Question: I am currently trying to persist Joda Time in Hibernate using <URL>, but I keep on getting the following error in eclipse.

(failed.org.hibernate.MappingException: Could not determine type for: org.jadira.usertype.dateandtime.jsr310.PersistentLocalDateTime, at table: MODEL_OBJECT, for columns: [org.hibernate.mapping.Column(MODIFIED_DATE_TIME)])
my xml file looks like this
'''
<?xml version="1.0" encoding="UTF-8"?>
<!DOCTYPE ibernate-mapping PUBLIC
"-//Hibernate/Hibernate Mapping DTD 3.0//EN"
"http://www.hibernate.org/dtd/hibernate-mapping-3.0.dtd">
<hibernate-mapping package="model" >
<class name="ModelObject" table="MODEL_OBJECT">
<id name="id" column="MODEL_ID" >
<generator class="native"></generator>
</id>
<property name="modifiedDateTime"
type="org.jadira.usertype.dateandtime.jsr310.PersistentLocalDateTime"
column="MODIFIED_DATE_TIME"/>
<property name="creationDateTime"
type="org.jadira.usertype.dateandtime.jsr310.PersistentLocalDateTime"
column="CREATION_DATE_TIME"/>
</class>
</hibernate-mapping>'
'''
and my java file looks like this
'''
package model;
import java.beans.PropertyChangeListener;
import java.beans.PropertyChangeSupport;
import org.joda.time.LocalDateTime;
public abstract class ModelObject {
private PropertyChangeSupport changeSupport = new PropertyChangeSupport(this);
private long id;
private LocalDateTime modifiedDateTime = new LocalDateTime ();
private LocalDateTime creationDateTime = new LocalDateTime ();
public Long getId(){
return id;
}
public void setId(Long id){
firePropertyChange("id", this.id, this.id = id);
}
public LocalDateTime getModifiedDateTime(){
return modifiedDateTime;
}
public void setModifiedDateTime(LocalDateTime modifiedDateTime) {
firePropertyChange("modifiedDateTime",
this.modifiedDateTime,
this.modifiedDateTime = modifiedDateTime);
}
public LocalDateTime getCreationDateTime(){
return creationDateTime;
}
public void setCreationDateTime(LocalDateTime creationDateTime){
firePropertyChange("creationDateTime",
this.creationDateTime,
this.creationDateTime = creationDateTime);
}
public void addPropertyChangeSupportListener(PropertyChangeListener listener){
changeSupport.addPropertyChangeListener(listener);
}
public void removePropertyChangeListener(PropertyChangeListener listener){
changeSupport.removePropertyChangeListener(listener);
}
public void addPropertyChangeListener(String propertyName, PropertyChangeListener listener){
changeSupport.addPropertyChangeListener(propertyName, listener);
}
public void removePropertyChangeListener(String propertyName,
PropertyChangeListener listener){
changeSupport.addPropertyChangeListener(propertyName, listener);
}
protected void firePropertyChange(String propertyName, Object oldValue, Object newValue){
changeSupport.firePropertyChange(propertyName, oldValue, newValue);
}
}
'''
I have added usertype.spi-3.0.0.jar and usertype.core.3.0.0.CR3.jar to my class path.
I have no idea what is going on here so help would be greatly appreciated
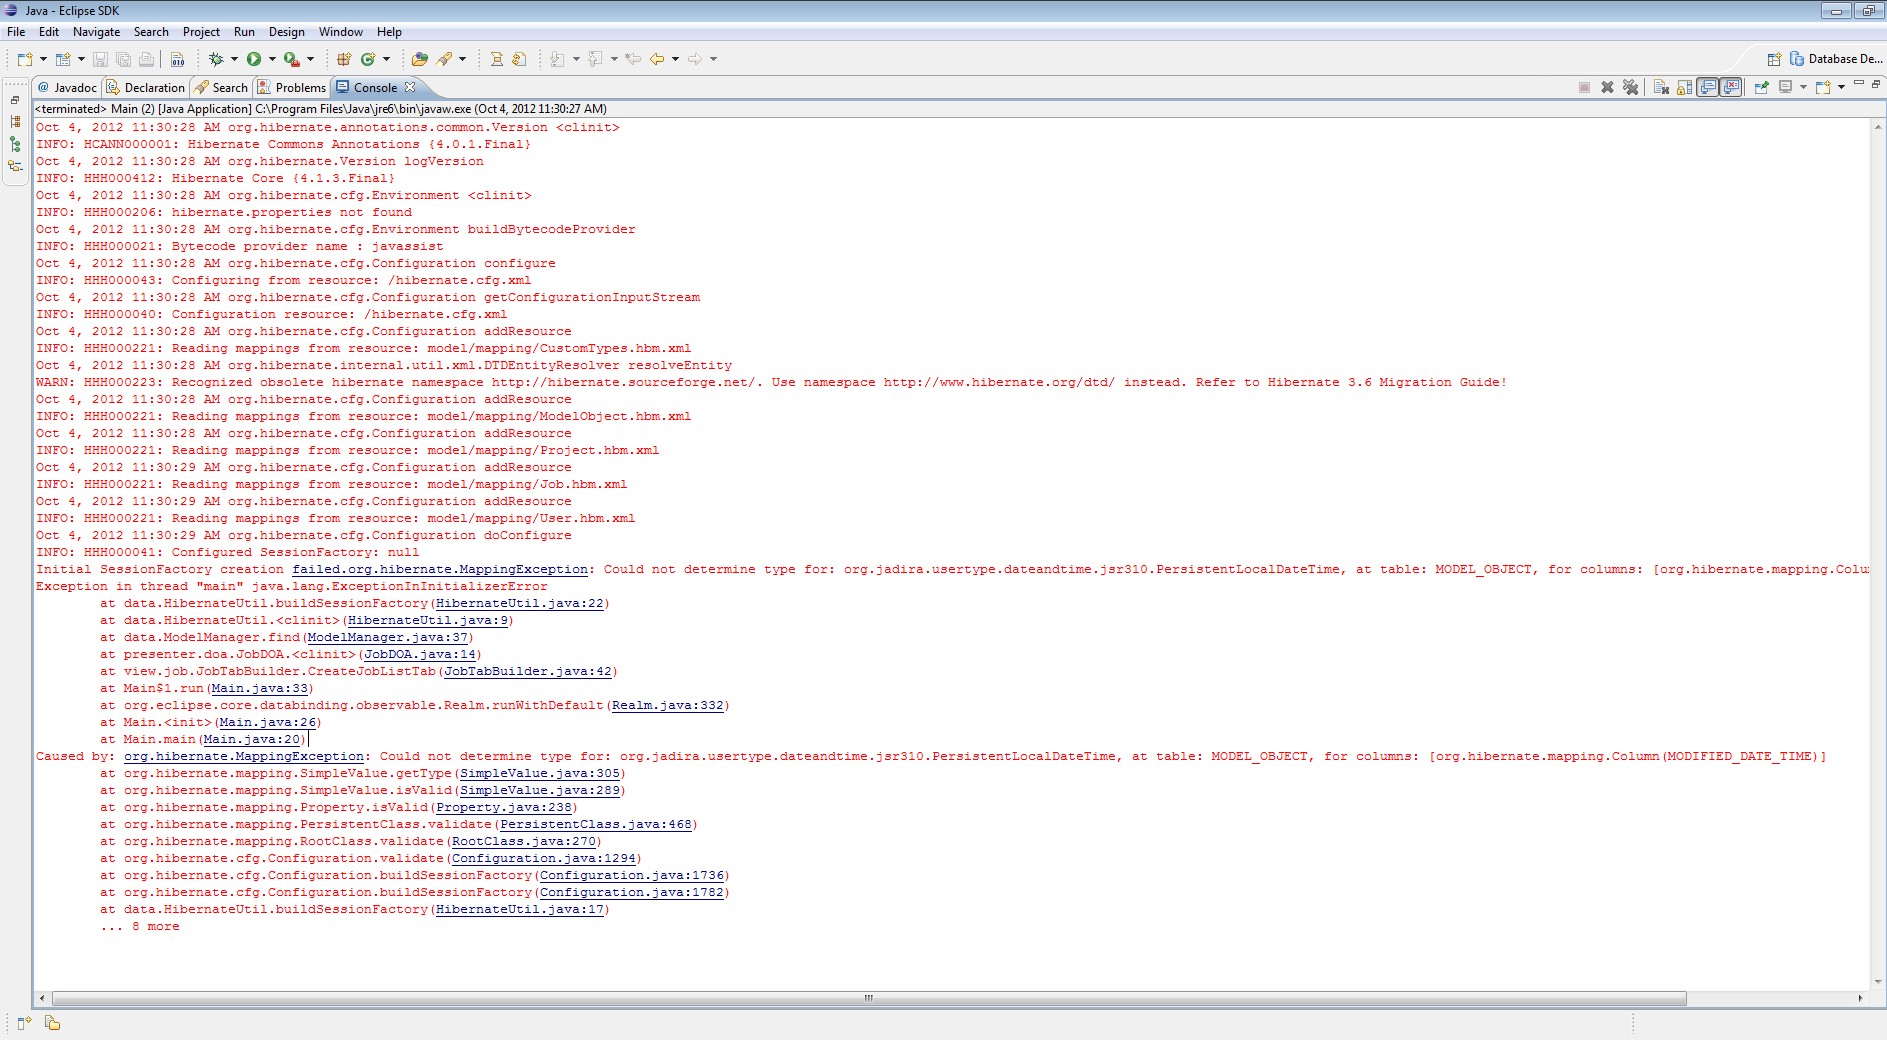
Answer: Add separate file with HBM custom types
'CustomTypes.hbm.xml'
'''
<!DOCTYPE hibernate-mapping PUBLIC
"-//Hibernate/Hibernate Mapping DTD 3.0//EN"
"http://hibernate.sourceforge.net/hibernate-mapping-3.0.dtd">
<hibernate-mapping package="com.softcomputer.softlab.business.core">
<typedef name="localJodaDate"
class="org.jadira.usertype.dateandtime.jsr310.PersistentLocalDateTime" />
</hibernate-mapping>
'''
include this file to your mapping
'''
<mapping resource="CustomTypes.hbm.xml" />
'''